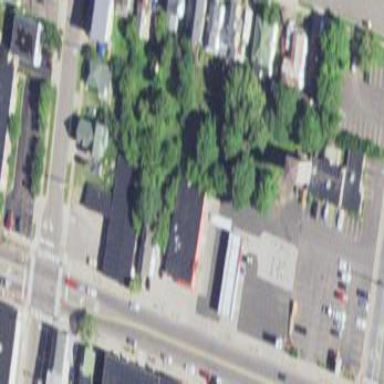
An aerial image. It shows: Sidewalk.